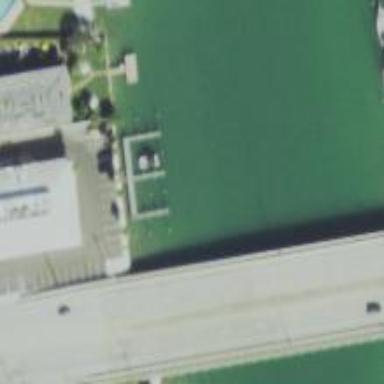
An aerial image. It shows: Man-made pier.